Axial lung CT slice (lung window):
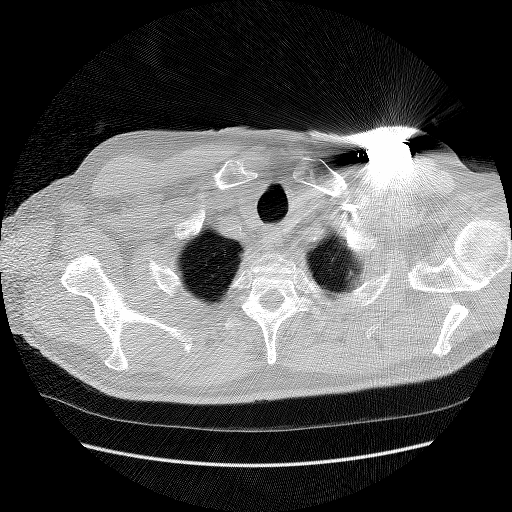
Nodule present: no